Question: I have a comics website where I'd like to allow users to vote per comic and once per piece of artwork.
There seems to be two problems with my code:
1) I only want one user voting once per image... so I want to capture their information and store it in a database. I have a ON DUPLICATE KEY UPDATE, but it gives me the following syntax error even though I haven't found ANYTHING wrong with it:
'''
Error: You have an error in your SQL syntax; check the manual that corresponds to your MySQL server version for the right syntax to use near 'table = VALUES(table), imgid = VALUES(imgid)' at line 7
'''
An example of it allowing multiple entries into the database for the same IP:

2) It's still allowing one user to vote multiple times.
'''
$sql = "SELECT ip FROM votes WHERE ip = "".$_SERVER['REMOTE_ADDR']."" AND table_name = $table AND imgid = $imgid";
$result = $mysqli->query($sql);
var_dump($result);
'''
'''
<?php
include 'dbconnect.php';
$site = $_GET['_site'];
$imgid = intval($_GET['_id']);
$input = $_GET['_choice'];
if ($site == "artwork") {
$table = "artwork";
}
else {
$table = "comics";
}
$result = $mysqli->query("SELECT like_count, dislike_count FROM $table WHERE id = $imgid");
list($likes, $dislikes) = $result->fetch_array(MYSQLI_NUM);
$sql = "INSERT INTO
votes (ip, table_name, imgid)
VALUES
("".$_SERVER['REMOTE_ADDR']."", "$table", $imgid)
ON DUPLICATE KEY UPDATE
ip = VALUES(ip),
table = VALUES(table),
imgid = VALUES(imgid)";
$mysqli->query($sql);
echo $mysqli->error;
echo "<br/>";
$sql = "SELECT ip FROM votes WHERE ip = '".$_SERVER['REMOTE_ADDR']."' AND table_name = '$table' AND imgid = $imgid";
$result = $mysqli->query($sql);
echo $mysqli->error;
if ($result->num_rows == 0) {
if ($input == "like") {
$sql = "UPDATE $table SET like_count = like_count + 1 WHERE id = $imgid";
$mysqli->query($sql);
$likes++;
}
else if ($input == "dislike") {
$sql = "UPDATE $table SET dislike_count = dislike_count + 1 WHERE id = $imgid";
$mysqli->query($sql);
$dislikes++;
}
echo "Likes: " . $likes . ", Dislikes: " . $dislikes;
}
else {
echo "You have already voted";
}
mysqli_close($mysqli);
?>
'''
Echoing out sql:
'''
echo "sql: ". $sql;
'''
Produces:
'''
sql: INSERT INTO votes (ip, table_name, imgid) VALUES ("127.0.0.1", "comics", 34) ON DUPLICATE KEY UPDATE ip = VALUES(ip), table = VALUES(table), imgid = VALUES(imgid)
'''
Any help would be greatly appreciated!
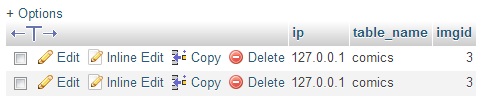
Answer: What you're seeing is 'table' is one of the <URL> but you're trying to use it as a column name. Your column is actually called 'table_name' based on your question, though.
A query with placeholders looks like:
'''
INSERT INTO votes (ip, table_name, imgid)
VALUES (?, ?, ?)
ON DUPLICATE KEY UPDATE
ip=VALUES(ip),
table_name= VALUES(table_name),
imgid=VALUES(imgid)
'''
Remember with 'mysqli' you can execute this query by doing this:
'''
$sth = $mysqli->prepare("...");
$sth->bind_param("sss", $_SERVER['REMOTE_ADDR'], $table, $imgid);
$sth->execute();
'''
The documentation describes this process in more detail, but the '"sss"' thing refers to three strings, and the three values are passed in as parameters.
You should probably be using <URL> to give you a foundation to build on. Constructing applications by hand from the ground up is extremely time-consuming and significantly more error prone.
Another thing to note is you should try and use consistent naming in your code. You refer to '$table' as a value for 'table_name', so it should presumably be '$table_name' to start with.